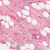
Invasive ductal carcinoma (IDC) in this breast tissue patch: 0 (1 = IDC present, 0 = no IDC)